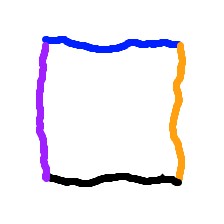
Shape: square